Question: I am trying to use a Report item in Visual Studio 2012 to generate a chart based upon a populated dataset.
I have the following columns in my dataset table:
'''
date
usersvalue
averagevalue
'''
(among others, but these are what I want to show in the chart.)
I start with a blank report, set the data source, and add a generic line chart:

Note that this starts with two series ('Series 1' and 'Series 2') listed. I cannot find where these are specified in any property page I look at. I want my 'usersvalue' and my 'averagevalue' to be my data point series, with the 'date' value being the x axis. If I add these values to the series, however, it creates 4 lines on the chart, a Series 1 and Series 2 for both the 'usersvalue' and 'averagevalue'.
I don't consider myself a dummy. I can do this in Crystal Reports and Excel with no issues. I have been trying to figure out how to just show two lines with the info I want for hours now. Either I am missing something painfully obvious or this is the most unintuitive reports system I have ever had the misfortune of encountering.
Can someone tell me what I'm doing wrong?
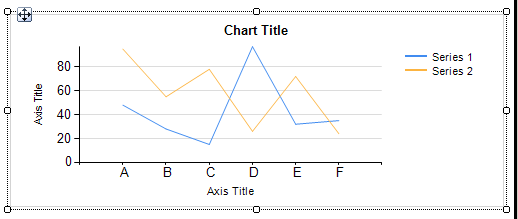
Answer: Please try the following:

Create first a dataset named "dstest" and make a datatable with "dttest" and fill with data as in figure

'''
make a report file (eg. test.rdlc) and drag/drop a line chart as figure
add the dataset "dstest" along with rdlc that we have created before.
'''

add "values", "category groups" and "series group" as in figure. with "Values","X" and "Y"

add a windows form and drag/drop a report viewer in it.
on form load write following codes:
'''
private void test_Load(object sender, EventArgs e)
{
DataTable dtt = new DataTable();
dtt.Columns.Add("X", typeof(string));
dtt.Columns.Add("Y", typeof(string));
dtt.Columns.Add("Values", typeof(int));
dtt.Rows.Add(new object[] { "3/26/2014", "uservalue", 10 });
dtt.Rows.Add(new object[] { "3/25/2014", "uservalue", 14 });
dtt.Rows.Add(new object[] { "3/24/2014", "uservalue", 9 });
dtt.Rows.Add(new object[] { "3/26/2014", "averagevalue", 15 });
dtt.Rows.Add(new object[] { "3/25/2014", "averagevalue", 16 });
dtt.Rows.Add(new object[] { "3/24/2014", "averagevalue", 7 });
ReportDataSource rds1 = new ReportDataSource("dstest", dtt); // dstest is dataset that you have added when creating rdlc
reportViewer1.LocalReport.DataSources.Add(rds1);
reportViewer1.LocalReport.ReportPath = "you path of rdlc file" est.rdlc";
this.reportViewer1.RefreshReport();
}
'''
finally try running and loading form.
you form should show following result..